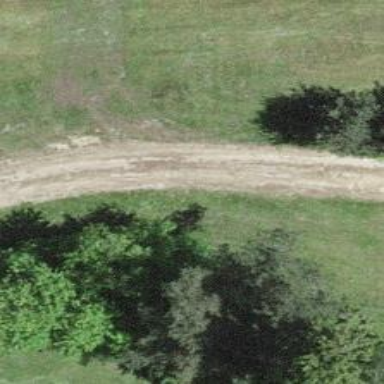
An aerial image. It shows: Path.